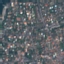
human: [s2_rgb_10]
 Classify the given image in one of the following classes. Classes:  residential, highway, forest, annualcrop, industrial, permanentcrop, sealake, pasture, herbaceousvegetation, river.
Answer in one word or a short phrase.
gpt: Residential